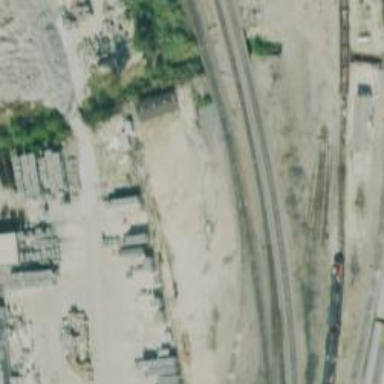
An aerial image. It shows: Railway siding with rails.